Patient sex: M
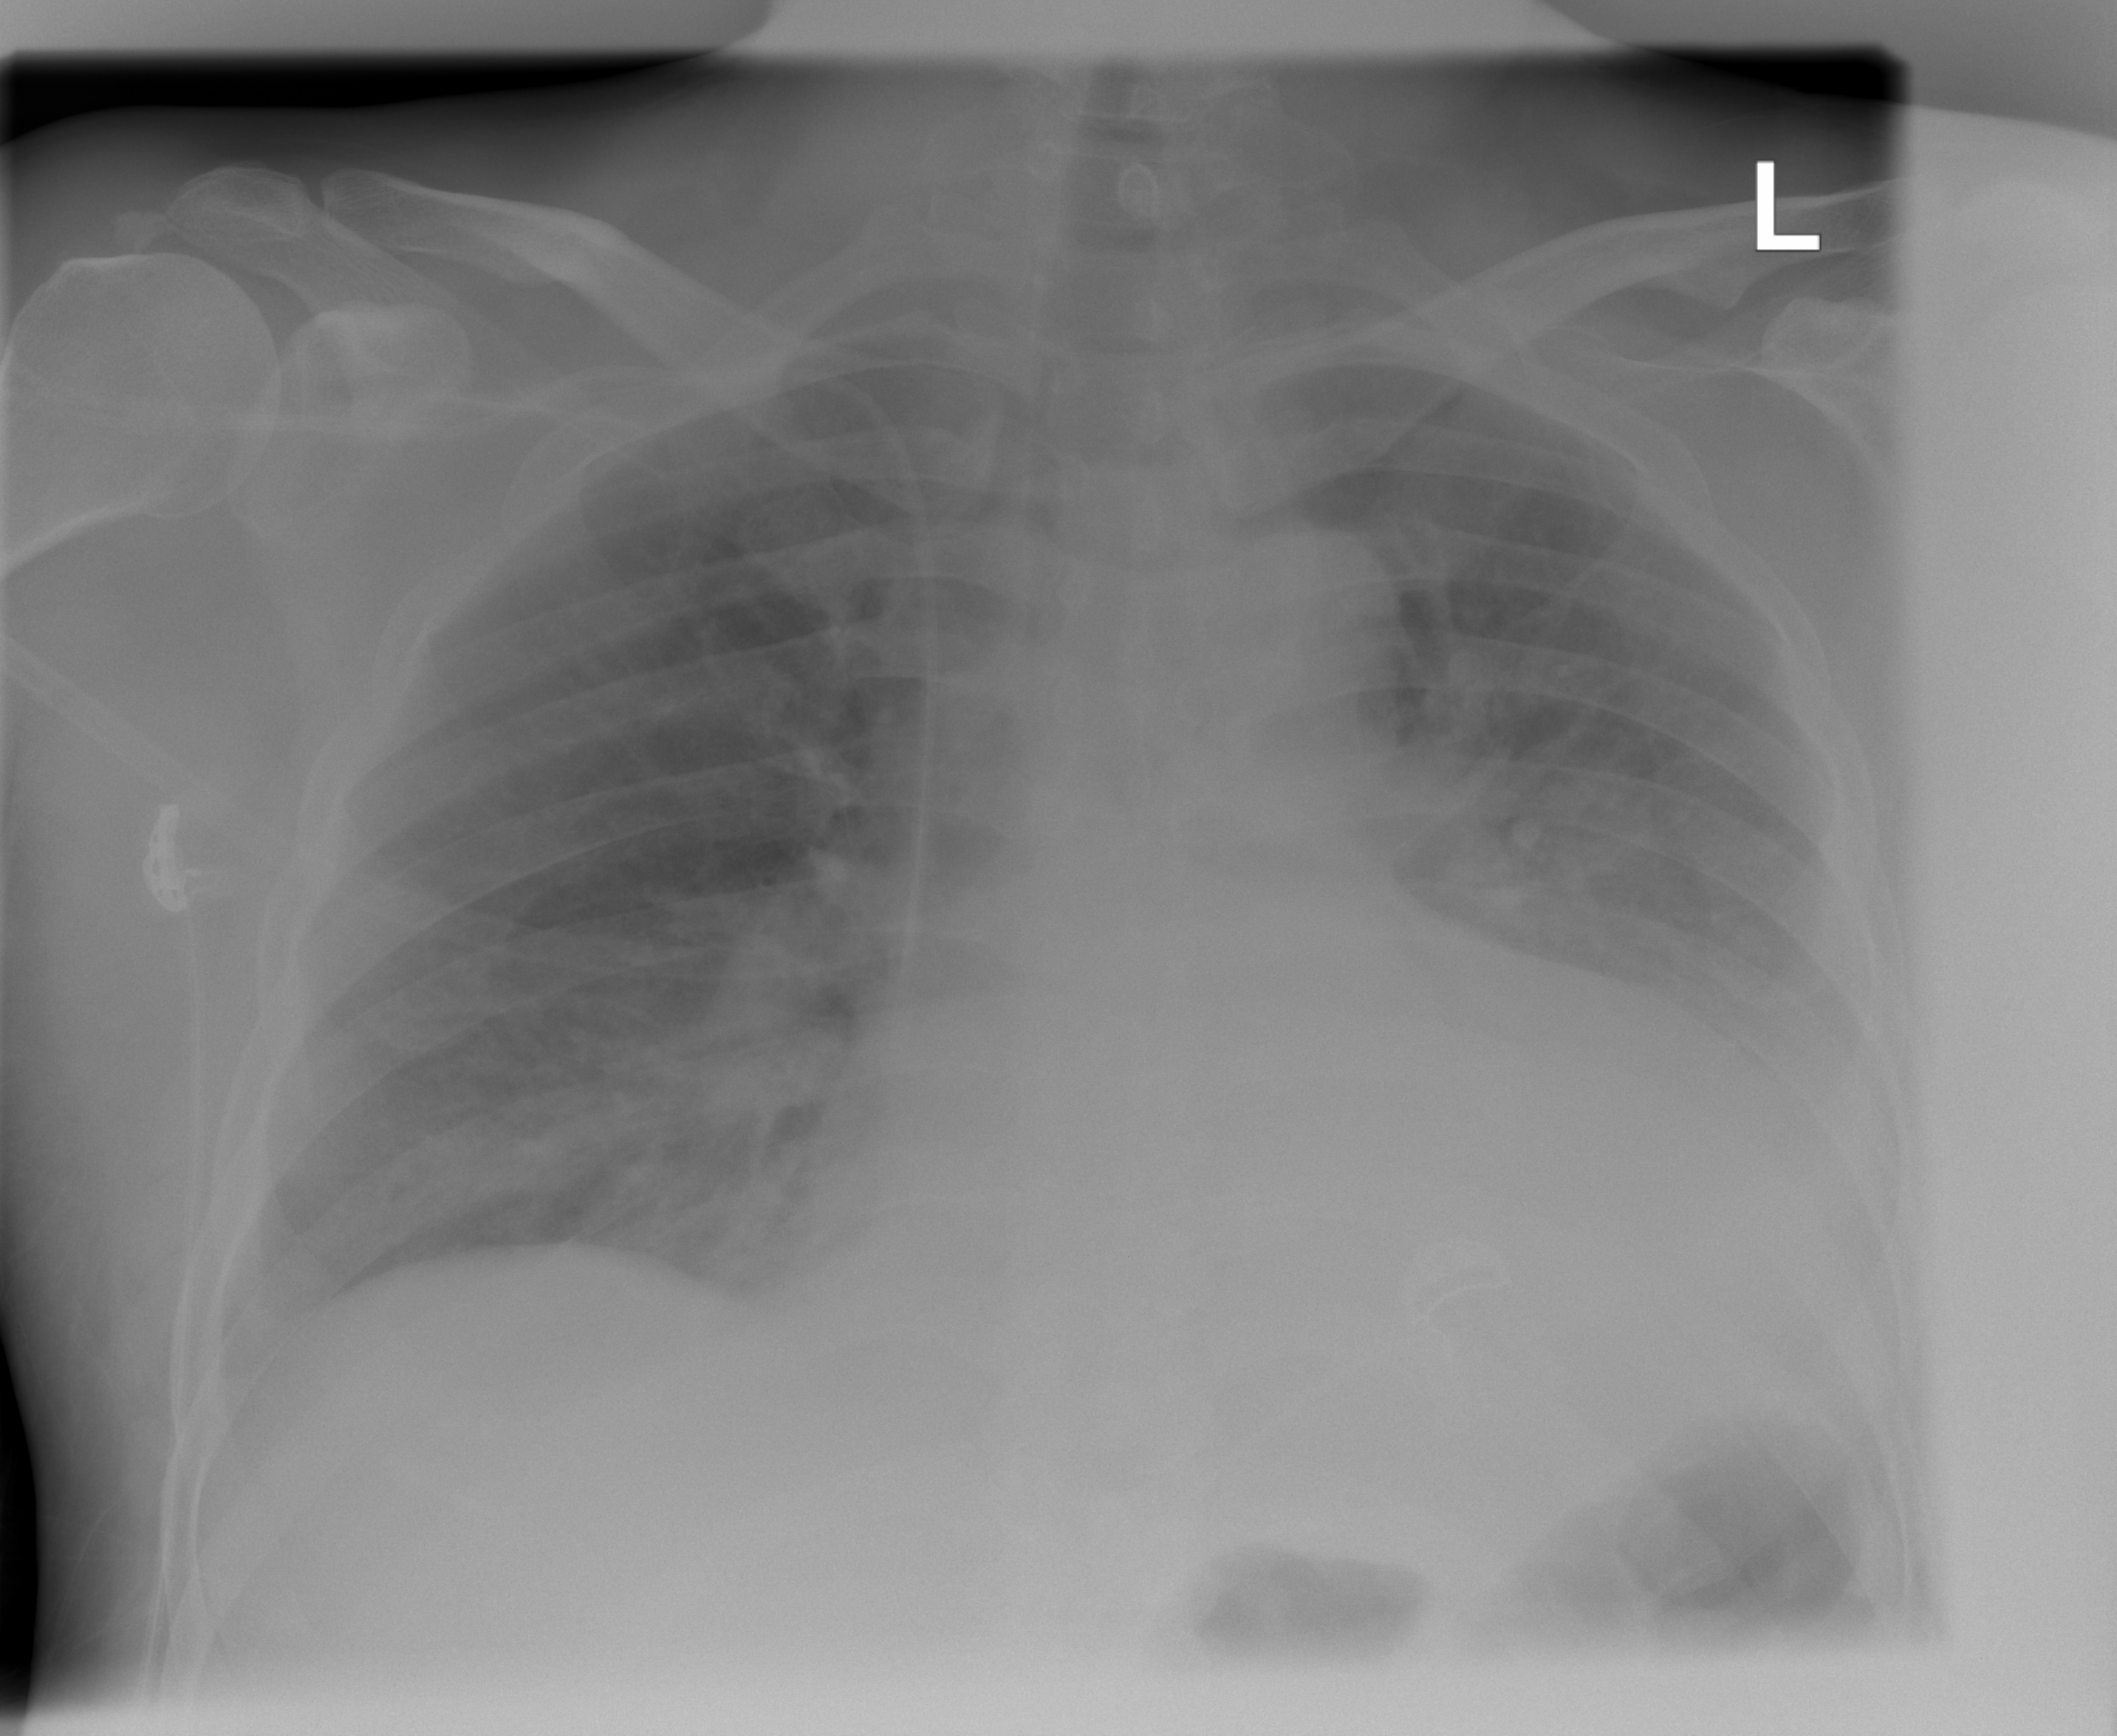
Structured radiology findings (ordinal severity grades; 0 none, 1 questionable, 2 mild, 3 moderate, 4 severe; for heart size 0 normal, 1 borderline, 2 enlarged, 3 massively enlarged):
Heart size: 2
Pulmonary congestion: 2
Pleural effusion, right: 1
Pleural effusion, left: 2
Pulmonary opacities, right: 2
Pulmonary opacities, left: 2
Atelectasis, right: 2
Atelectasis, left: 2